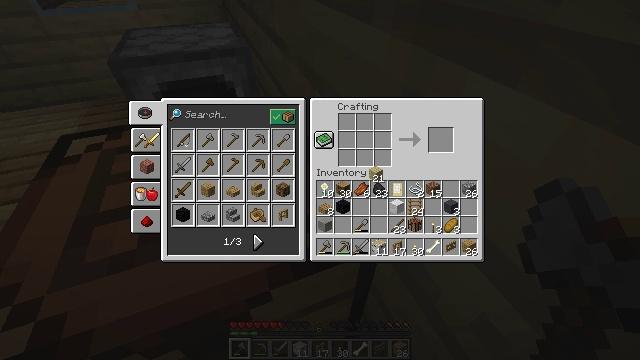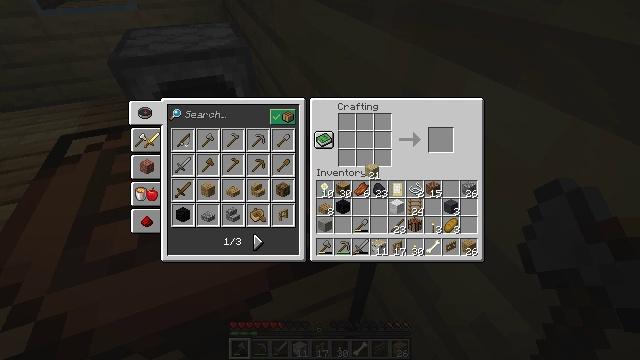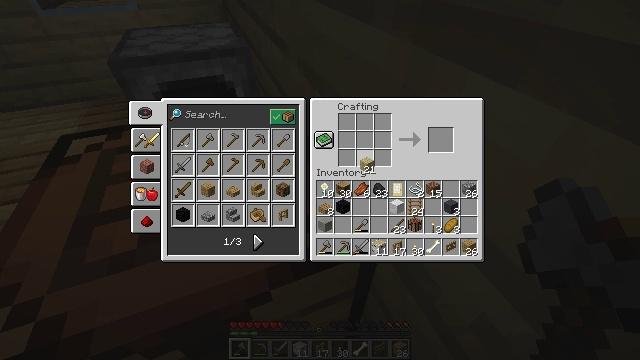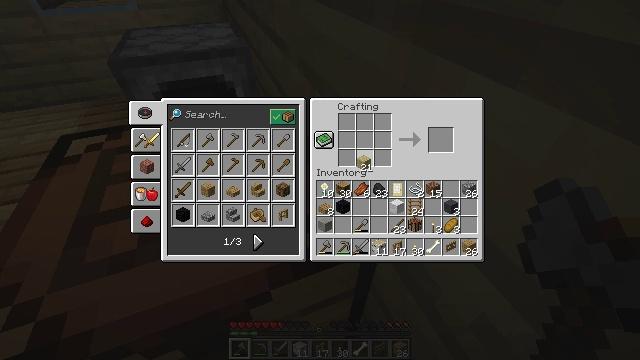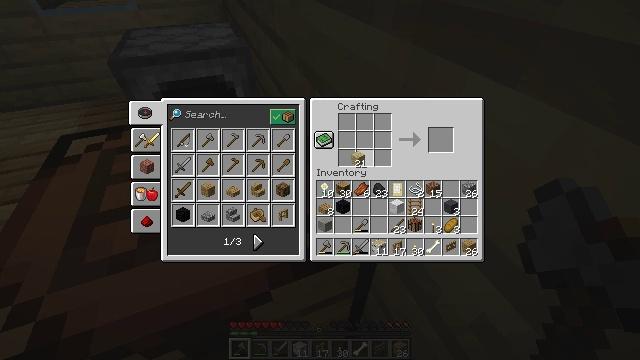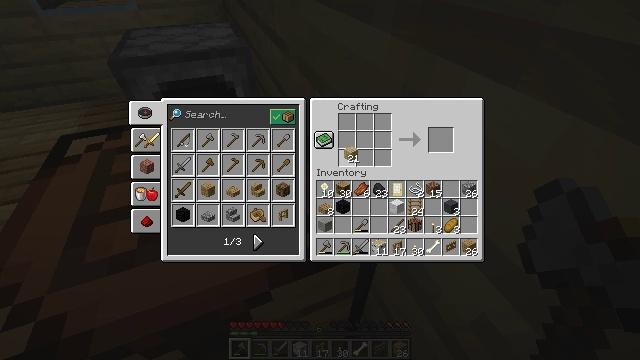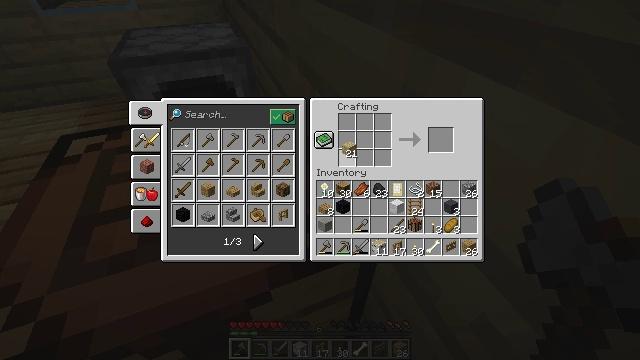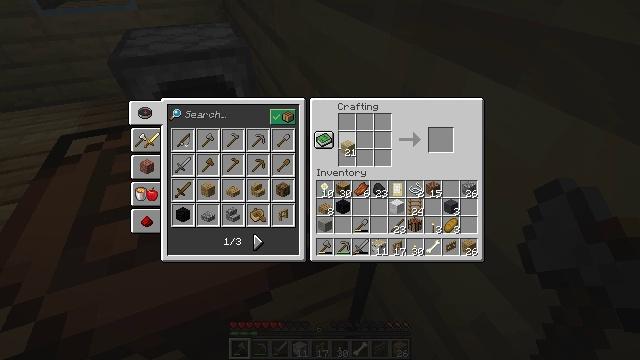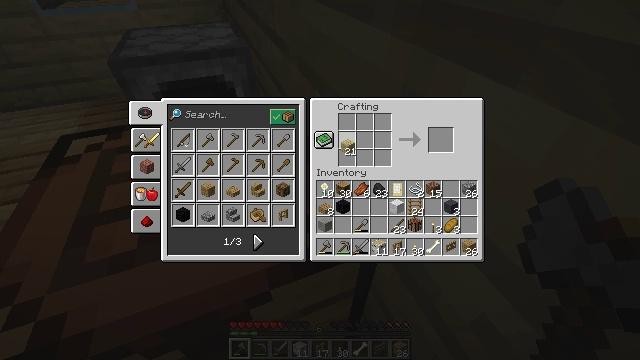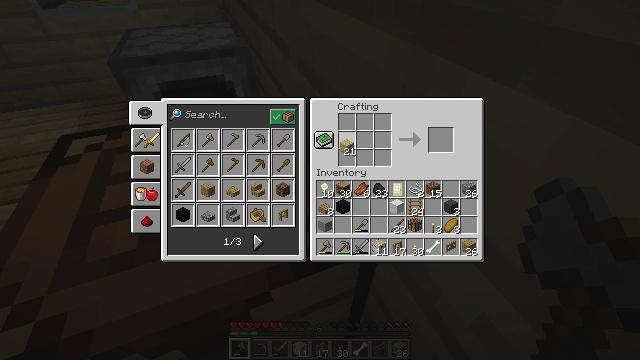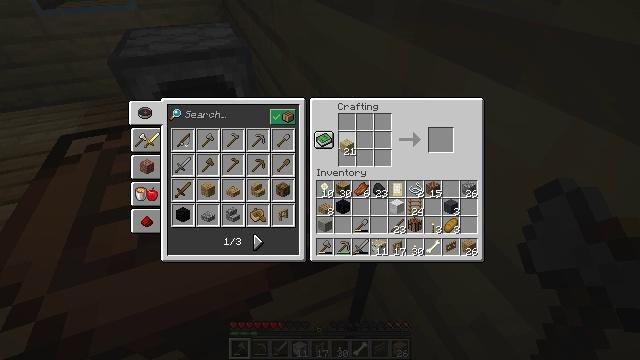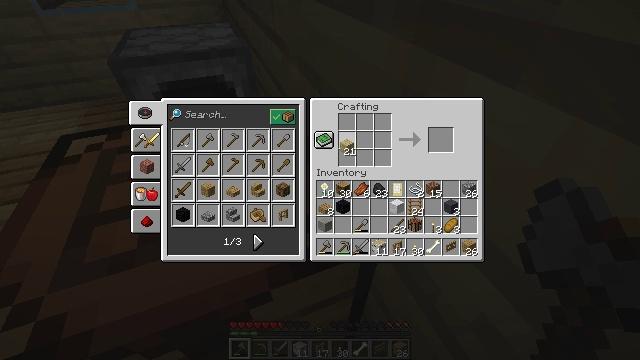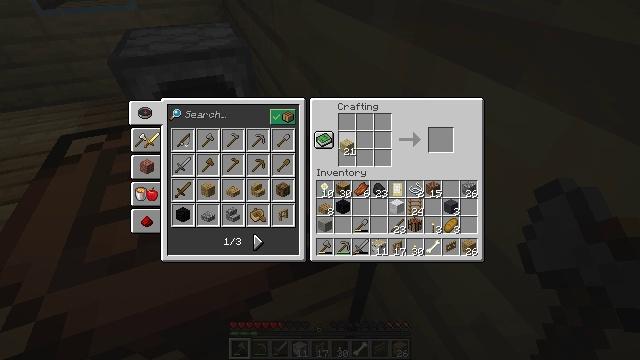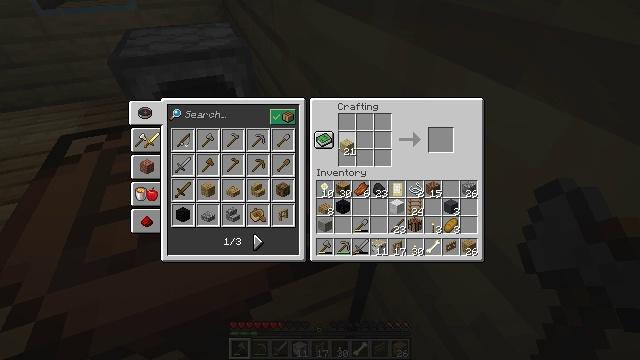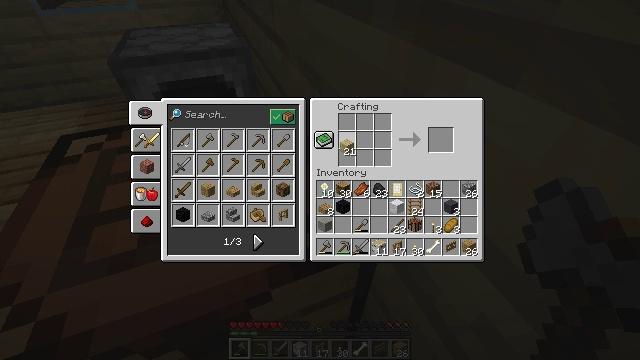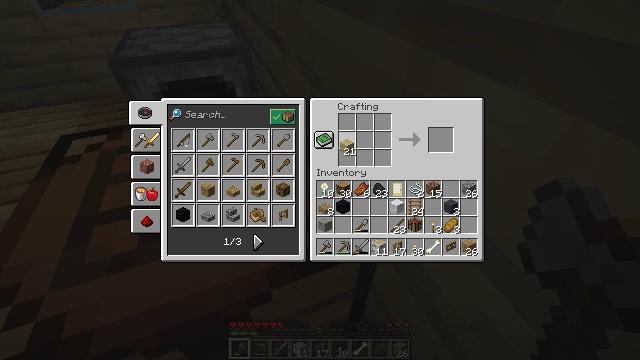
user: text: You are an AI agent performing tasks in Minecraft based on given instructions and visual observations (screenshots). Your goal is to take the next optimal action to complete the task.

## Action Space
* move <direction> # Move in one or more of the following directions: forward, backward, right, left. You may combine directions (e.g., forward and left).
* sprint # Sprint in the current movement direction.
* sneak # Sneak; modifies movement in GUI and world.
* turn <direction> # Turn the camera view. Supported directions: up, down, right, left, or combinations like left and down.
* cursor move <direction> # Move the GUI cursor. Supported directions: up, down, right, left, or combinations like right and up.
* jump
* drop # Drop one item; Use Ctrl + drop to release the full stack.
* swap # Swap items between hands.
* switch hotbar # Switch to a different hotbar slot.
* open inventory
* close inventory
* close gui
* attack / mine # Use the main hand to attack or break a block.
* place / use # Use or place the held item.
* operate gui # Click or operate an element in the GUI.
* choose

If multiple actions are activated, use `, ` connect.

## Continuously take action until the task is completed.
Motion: motion action
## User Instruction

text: Create a gray bed by combining wool and planks.
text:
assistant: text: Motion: no_op
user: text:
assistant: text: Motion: no_op
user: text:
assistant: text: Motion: no_op
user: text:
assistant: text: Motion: no_op
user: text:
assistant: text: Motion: cursor move left
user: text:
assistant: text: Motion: no_op
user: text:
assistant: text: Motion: no_op
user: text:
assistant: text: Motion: no_op
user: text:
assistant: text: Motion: no_op
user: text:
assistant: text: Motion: no_op
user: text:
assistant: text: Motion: no_op
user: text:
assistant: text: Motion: no_op
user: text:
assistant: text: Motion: no_op
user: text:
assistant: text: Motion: choose
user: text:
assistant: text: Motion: choose
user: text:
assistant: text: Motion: no_op
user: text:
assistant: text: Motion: no_op
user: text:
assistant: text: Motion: no_op
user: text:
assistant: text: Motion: no_op
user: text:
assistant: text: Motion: no_op
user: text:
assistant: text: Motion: no_op
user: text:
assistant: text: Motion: no_op
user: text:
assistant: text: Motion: no_op
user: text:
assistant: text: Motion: no_op
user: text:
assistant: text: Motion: no_op
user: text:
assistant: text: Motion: no_op
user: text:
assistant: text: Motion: no_op
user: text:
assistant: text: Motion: no_op
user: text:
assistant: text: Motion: no_op
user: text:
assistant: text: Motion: choose